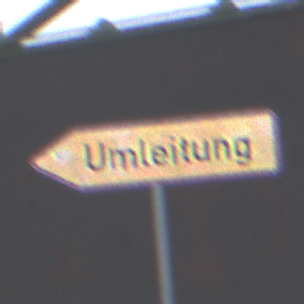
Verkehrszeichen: UmleitungswegweiserLinksweisend
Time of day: MorningAfternoon
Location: Outdoor (Suburban)
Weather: Overcast
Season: NotSpecified
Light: Natural